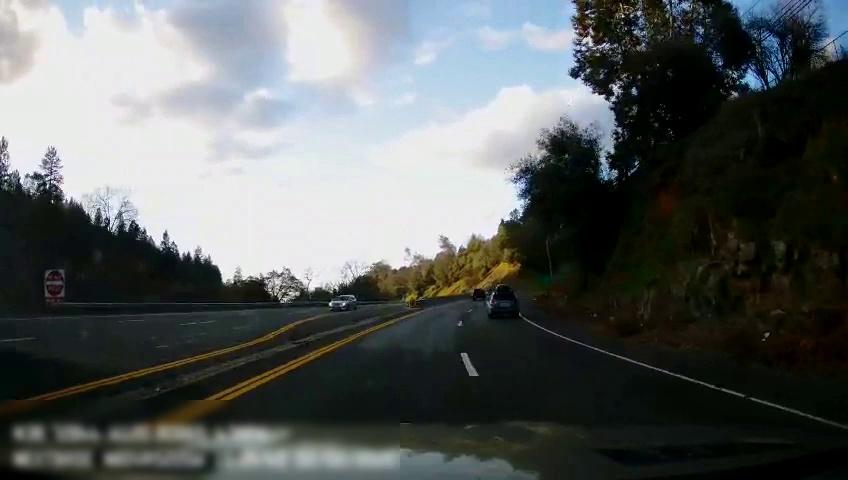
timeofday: Day
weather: Sunny
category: Drivable Space
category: Vehicles | SUV
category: Vehicles | SUV
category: Vehicles | Car
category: Lanes | Current Lane
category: Lanes | Alternate Lane
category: Lanes | Current Lane
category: Lanes | Opposite Lane
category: Lanes | Opposite Lane
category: Lanes | Opposite Lane
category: Lanes | Opposite Lane
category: Lanes | Opposite Lane
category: Traffic | Signs